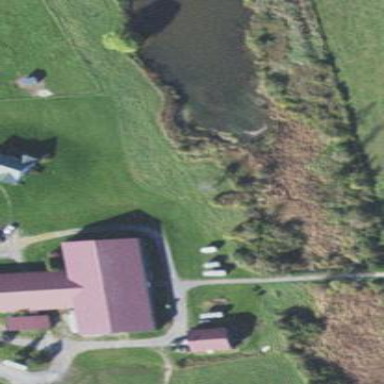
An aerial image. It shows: Wetland area.